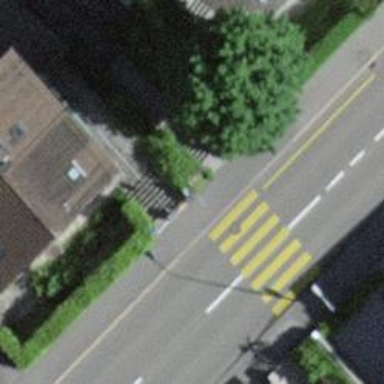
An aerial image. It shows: Road with steps.